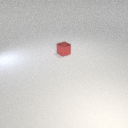
small red metal cube